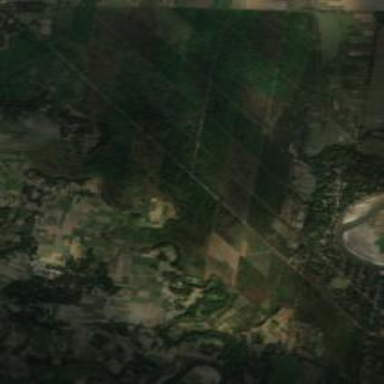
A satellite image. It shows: Farmland used for growing tea crops.